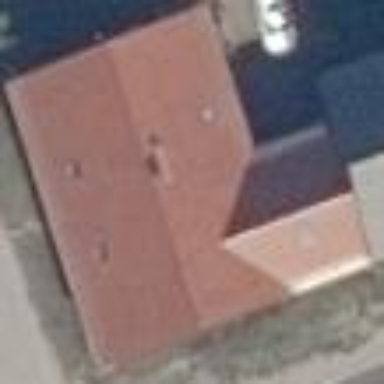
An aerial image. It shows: Building with gabled roof.